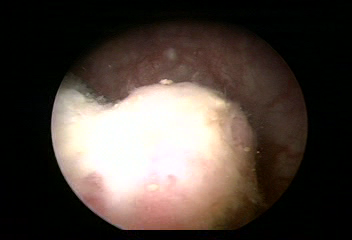
Modality: WLC
Class: Malignant
Subclass: LowGradePapillary
Lesion: L1
Stage: Ta
Morphology: Papillary
Bladder cancer association: Yes
Annotated structures: Tumor